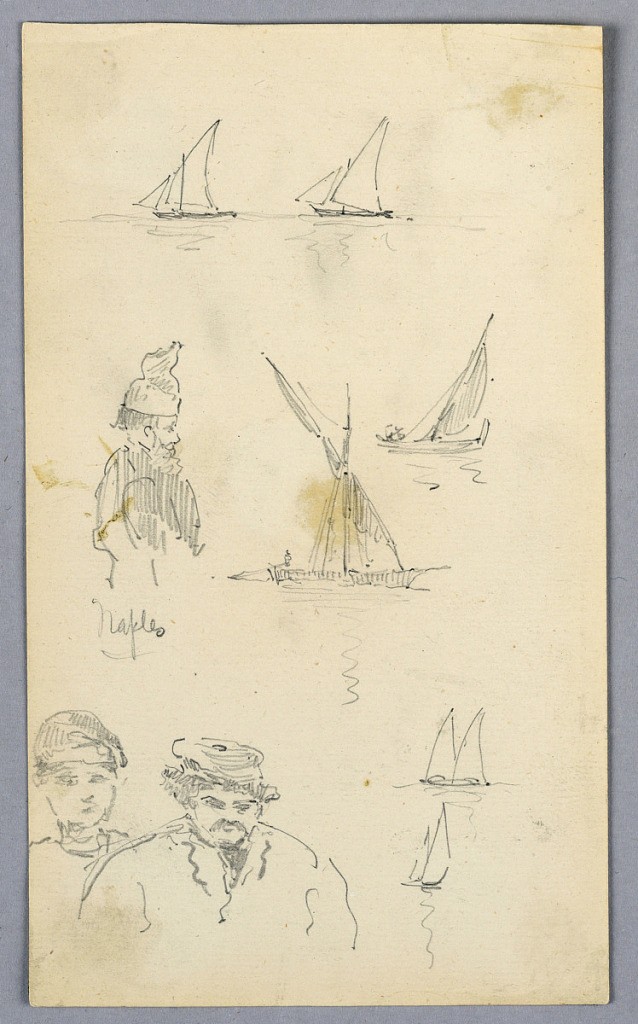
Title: Sketches in Naples
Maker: Arnold William Brunner, American, 1857–1925
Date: ca. 1881
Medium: Graphite on paper
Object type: Drawing
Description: Busts of three men, center left, profile of bust of man with hat and beard facing right. Below, lower left, sketches of two men facing forward, both wear hats. Various sketches of sailboats sailing throughout right side of page.